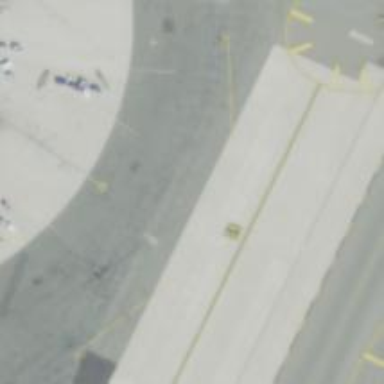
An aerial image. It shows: View of taxiway at the airport.